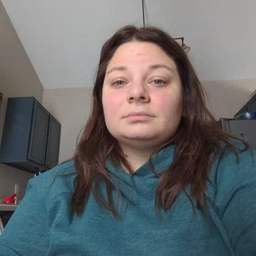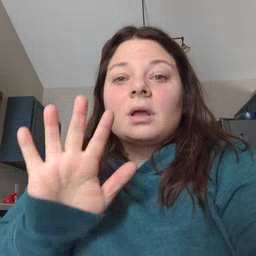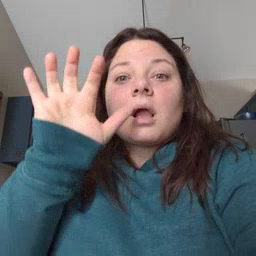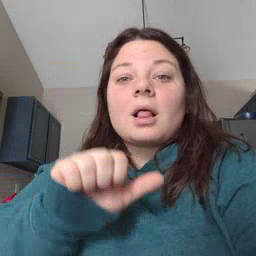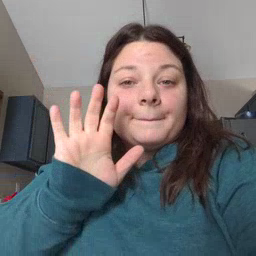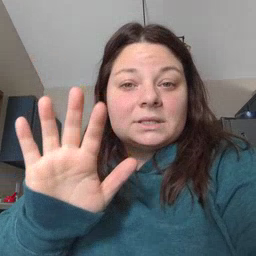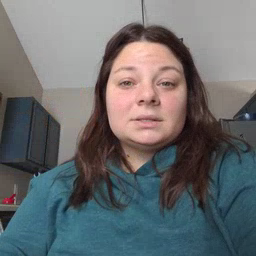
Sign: mitten